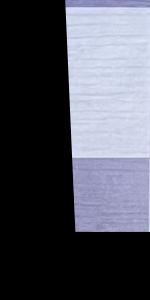
Label: Empty